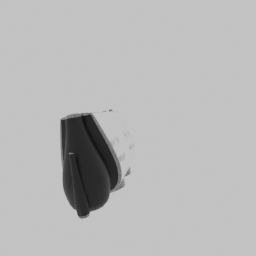
Label: electronics